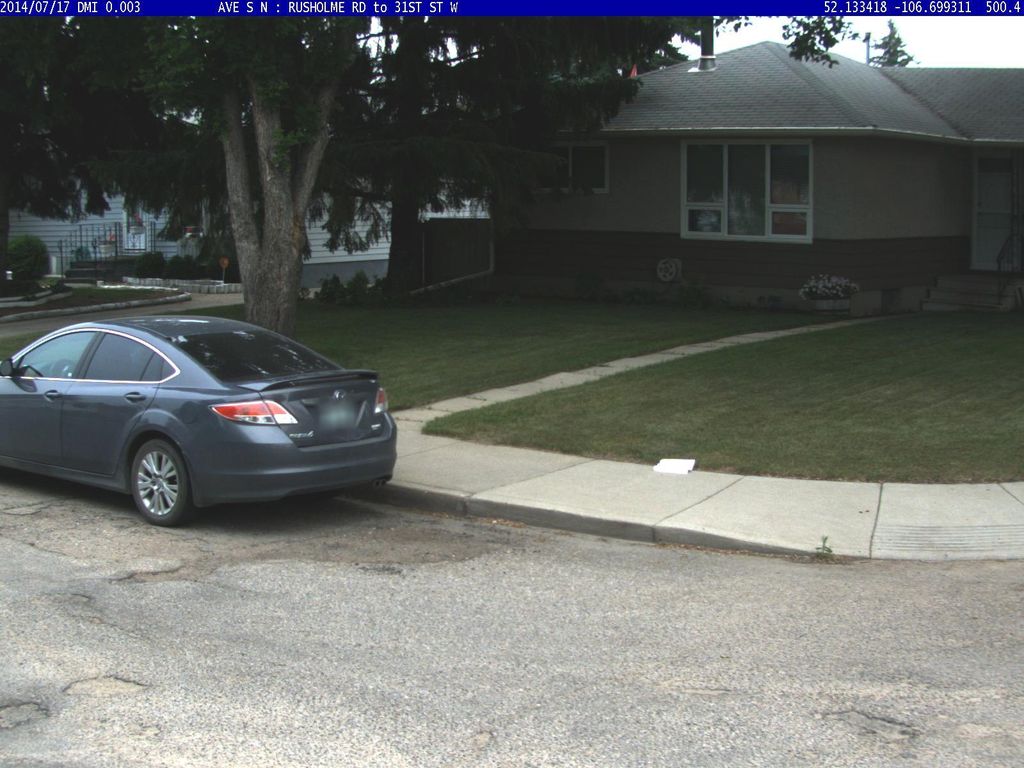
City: saskatoon